Question:
I'm trying to learn ajax from online tutorial, but i don't understand on line 20,
why doesn't handleServiceResponse function have parentheses()?
and why won't it work with parentheses?
Thanks so much, you guys here are the best.
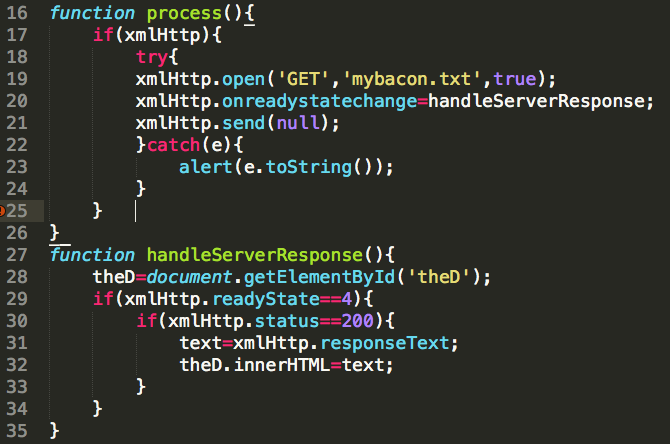
Answer: '''
xmlHttp.onreadystatechange = handleServerResponse;
function handleServerResponse() {
...
}
'''
is the same as:
'''
xmlHttp.onreadystatechange = function() {
...
}
'''
In this case, 'onreadystatechange' expects to be set as a function definition.
---
To demonstrate a usage where you could use parentheses here, here is an example:
'''
xmlHttp.onreadystatechange = generateServerResponseHandler();
function generateServerResponseHandler() {
return function() {
...
};
}
'''
You can see that the function 'generateServerResponseHandler' is called immediately, but 'onreadystatechange' is still set to a function definition.
---
In JavaScript, functions are "first class citizens". Wikipedia has an excellent writeup: <URL>